Question: If I set '<compilation targetFramework="4.0">' in web.config, Visual Studio 2010 shows all Linq extension methods in ASPX files (not codebehinds). But when I change my project to target 3.5 (which supports Linq extension methods) Visual Studio removes the previously mentioned attribute in web.config, but Linq intellisense in APSX files goes with it as well.
## Question
Is it possible to convince Visual Studio 2010 to not assume and fall back to 2.0 when editing ASPX files, so Linq extension methods would still be listed in intellisense dropdown?
## Edit
Manually adding assemblies and import namespaces doesn't do the trick as I've pointed out in <URL>, when I didn't know what was going on.
## Problem reproduction
To reproduce this issue do the following:
1. In Visual Studio 2010 open Asp.net MVC project properties and target NetFx 3.5
2. Open web.config and remove targetFramework attribute if it's still there.
3. Write some code in the view itself (ASPX) that uses Linq extension method (ie. (new List<string>()).Any(s => string.IsNullOrEmpty())). You should see that Any is not recognised by Visual Studio 2010.
4. Start adding one configuration setting by one in web.config. There should be no difference about Any method.
5. Add <% @ Imports ... %> to the view. There should be no difference about Any method either.
Running the application is not a problem. It runs and it also executes 'Any' Linq extension method. No problem with that. Design time support is the issue here.
## My web.config file
This is the complete content of my web.config file, that doesn't do the expected (I can include commented out parts as well, but that doesn't make any difference - original Asp.net MVC 2 project template doesn't include these either):
'''
<?xml version="1.0"?>
<configuration>
<system.web>
<httpHandlers>
<add path="*" verb="*" type="System.Web.HttpNotFoundHandler"/>
</httpHandlers>
<compilation debug="true" batch="true">
<assemblies>
<!--
<add assembly="System.Core, Version=3.5.0.0, Culture=neutral, PublicKeyToken=B77A5C561934E089" />
<add assembly="System.Xml.Linq, Version=3.5.0.0, Culture=neutral, PublicKeyToken=B77A5C561934E089" />
-->
<add assembly="System.Web.Abstractions, Version=3.5.0.0, Culture=neutral, PublicKeyToken=31BF3856AD364E35" />
<add assembly="System.Web.Routing, Version=3.5.0.0, Culture=neutral, PublicKeyToken=31BF3856AD364E35" />
<add assembly="System.Web.Mvc, Version=2.0.0.0, Culture=neutral, PublicKeyToken=31BF3856AD364E35" />
</assemblies>
</compilation>
<pages enableViewState="false">
<controls>
<add tagPrefix="SharePoint" assembly="Microsoft.SharePoint, Version=14.0.0.0, Culture=neutral, PublicKeyToken=71e9bce111e9429c" namespace="Microsoft.SharePoint.WebControls" />
</controls>
<namespaces>
<add namespace="Microsoft.SharePoint"/>
<add namespace="System.Collections.Generic"/>
<add namespace="System.Linq"/>
<add namespace="System.Web.Mvc"/>
<add namespace="System.Web.Mvc.Html"/>
<add namespace="System.Web.Routing"/>
<add namespace="MyApp.Objects"/>
<add namespace="MyApp.Web.General"/>
<add namespace="MyApp.Web.Helpers"/>
</namespaces>
</pages>
</system.web>
<system.webServer>
<validation validateIntegratedModeConfiguration="false" />
<handlers>
<remove name="BlockDirectAccessHandler"/>
<add name="BlockDirectAccessHandler" path="*" verb="*" preCondition="integratedMode" type="System.Web.HttpNotFoundHandler" />
</handlers>
</system.webServer>
</configuration>
'''
This is how it looks like in Visual Studio 2010. In the image you can't see the extra line '<%@ Import Namespace="System.Linq" %>' that should be right after '<%@ Control ... %>', but I've tried with and without. 'system.web/pages/namespaces' is the global setting for this anyway.

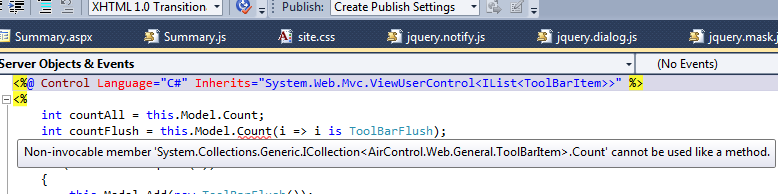
Answer: Including 'System.Core' assembly is of course important. But doesn't do anything is you don't also do this next thing.
To make everything work in Visual Studio 2010 as expected (and under framework 3.5) you have to add '<system.codedom>' configuration element in 'web.config' as well. This is the part that was missing:
'''
<system.codedom>
<compilers>
<compiler language="c#;cs;csharp" extension=".cs" type="Microsoft.CSharp.CSharpCodeProvider, System, Version=2.0.0.0, Culture=neutral, PublicKeyToken=b77a5c561934e089" warningLevel="4">
<providerOption name="CompilerVersion" value="v3.5"/>
<providerOption name="WarnAsError" value="false"/>
</compiler>
</compilers>
</system.codedom>
'''